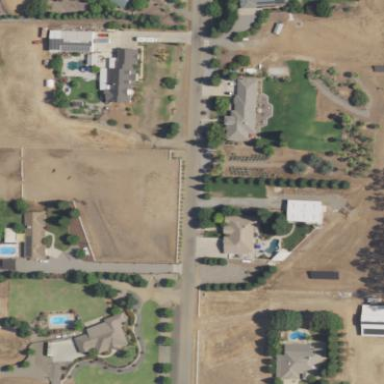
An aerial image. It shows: Residential area with single-family residential properties.